Question: So i have table:

and here is code: '
'''
mysqli_query($con,"INSERT INTO ip_check (ip_check_address, ip_check_id) VALUES ($encode , $id)");
$ip = $_SERVER['REMOTE_ADDR'];
$encode = ip2long($ip);
$id = htmlspecialchars($_GET["keywordid"]);
$check_id = mysqli_query($con,"SELECT ip_check_id FROM ip_check
WHERE ip_check_address = $encode");
if ($check_id != $id ) {..}
'''
'
I need to check if ip_check_id is already used.
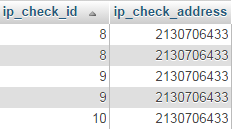
Answer: '''
$check_id = mysqli_query($con,"SELECT ip_check_id FROM ip_check
WHERE ip_check_address = $encode");
while($row = mysqli_fetch_array($check_id))
{
$check_if_exist = $row['ip_check_id'];
if ($check_if_exist != $id )
{
// it does not equal
}
}
'''
---
>
---
Your present code is open to <URL>.
Use <URL>.